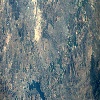
Label: land